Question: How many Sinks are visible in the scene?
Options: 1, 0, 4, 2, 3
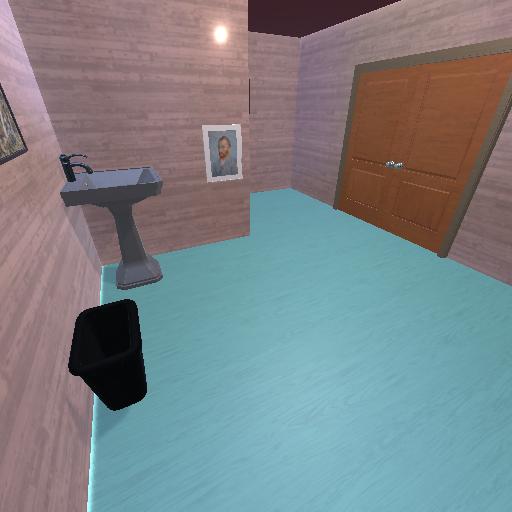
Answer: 1